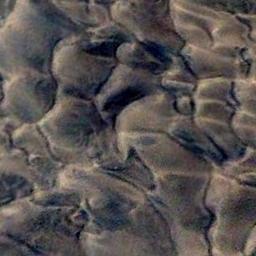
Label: desert